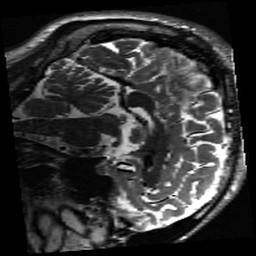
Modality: inplaneT2
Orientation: sagittal